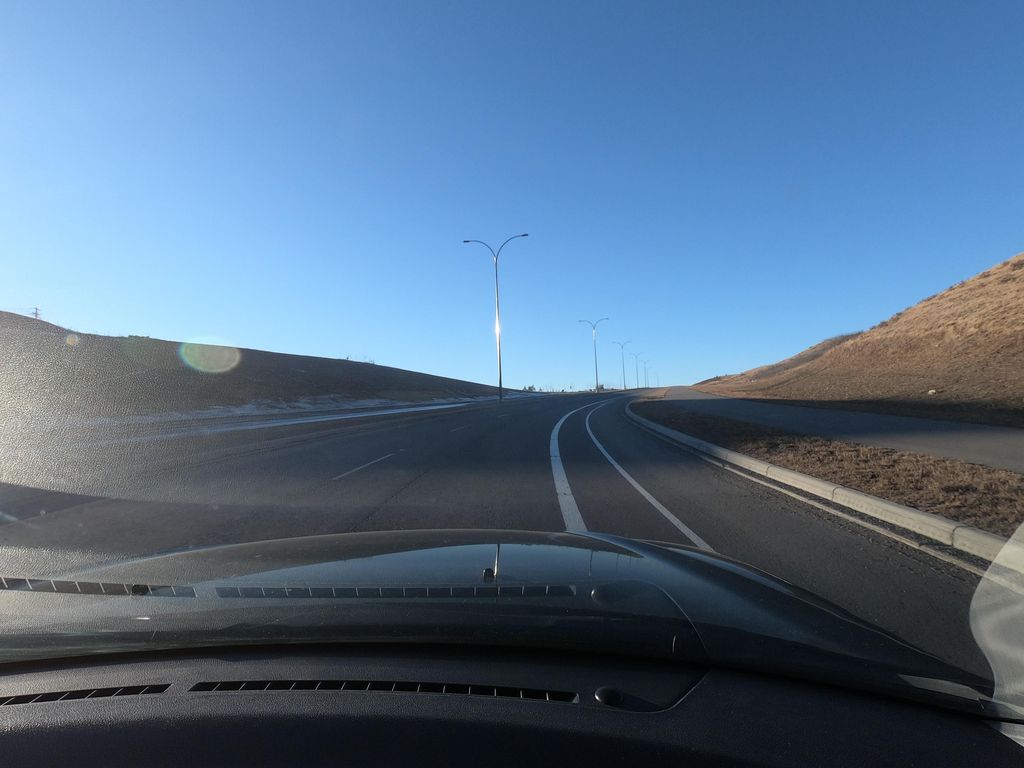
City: calgary